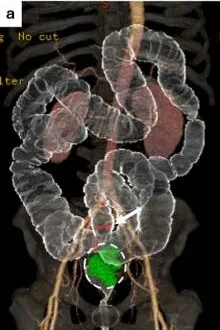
(a) In 3D-CT, the primary site of rectal cancer is indicated by a green tumor (circle), and lymph node metastases are indicated by a red node (arrow).
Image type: radiology (ct)